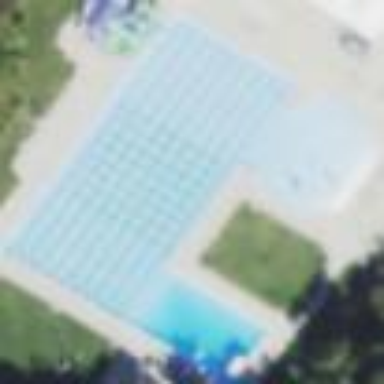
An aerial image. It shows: Outdoor swimming pool area for leisure and sports.